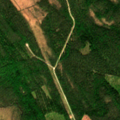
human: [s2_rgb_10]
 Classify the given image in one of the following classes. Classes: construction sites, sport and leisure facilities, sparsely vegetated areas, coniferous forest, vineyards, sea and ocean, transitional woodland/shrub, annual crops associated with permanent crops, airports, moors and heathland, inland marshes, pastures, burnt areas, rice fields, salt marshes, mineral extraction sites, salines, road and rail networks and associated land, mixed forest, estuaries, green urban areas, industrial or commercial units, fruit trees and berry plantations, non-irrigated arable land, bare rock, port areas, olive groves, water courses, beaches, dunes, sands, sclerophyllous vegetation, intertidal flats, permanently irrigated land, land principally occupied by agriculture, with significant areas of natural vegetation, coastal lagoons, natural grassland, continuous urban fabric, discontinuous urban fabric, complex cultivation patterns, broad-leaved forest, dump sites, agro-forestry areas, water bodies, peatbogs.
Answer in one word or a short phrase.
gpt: coniferous forest, mixed forest, transitional woodland/shrub